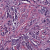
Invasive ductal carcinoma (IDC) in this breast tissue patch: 1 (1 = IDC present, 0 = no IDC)